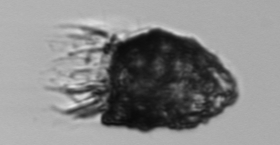
Label: Stenosemella_pacifica